Field crop: maize
Growth stage: 2
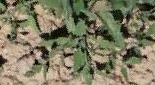
Species: atriplex